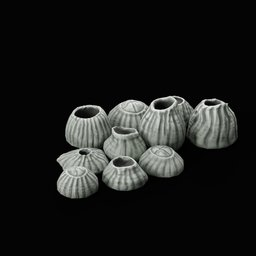
Label: animals